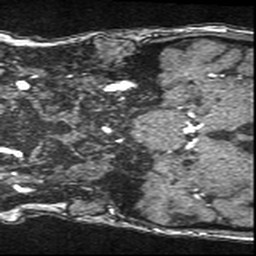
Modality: angio
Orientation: coronal
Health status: ill
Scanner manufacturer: siemens
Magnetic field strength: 1.5 T
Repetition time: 0.026 s
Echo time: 0.007 s